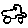
Label: car